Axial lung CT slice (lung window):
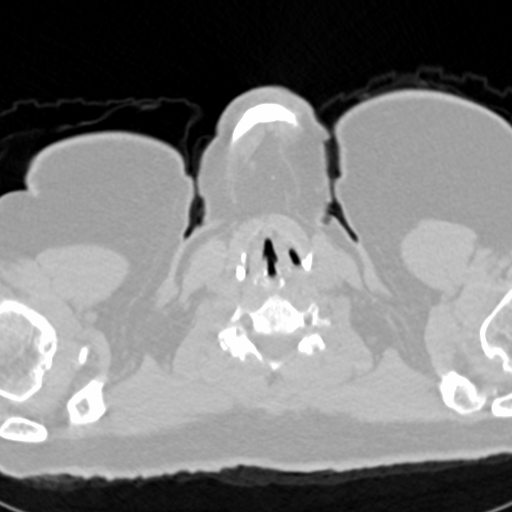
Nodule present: no